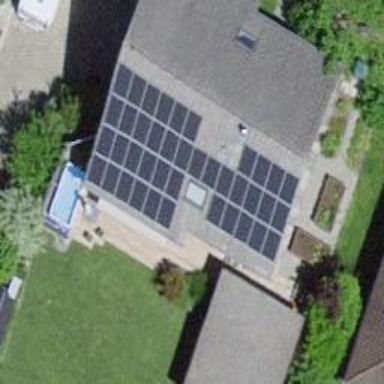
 consisting of solar photovoltaic panels."